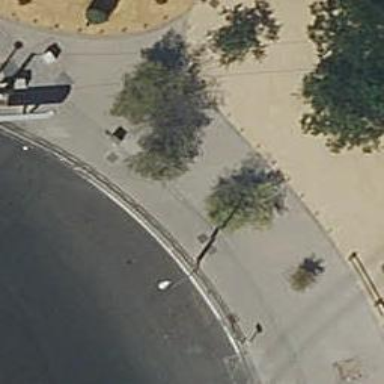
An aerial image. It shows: Sidewalk along the footway.